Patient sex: F
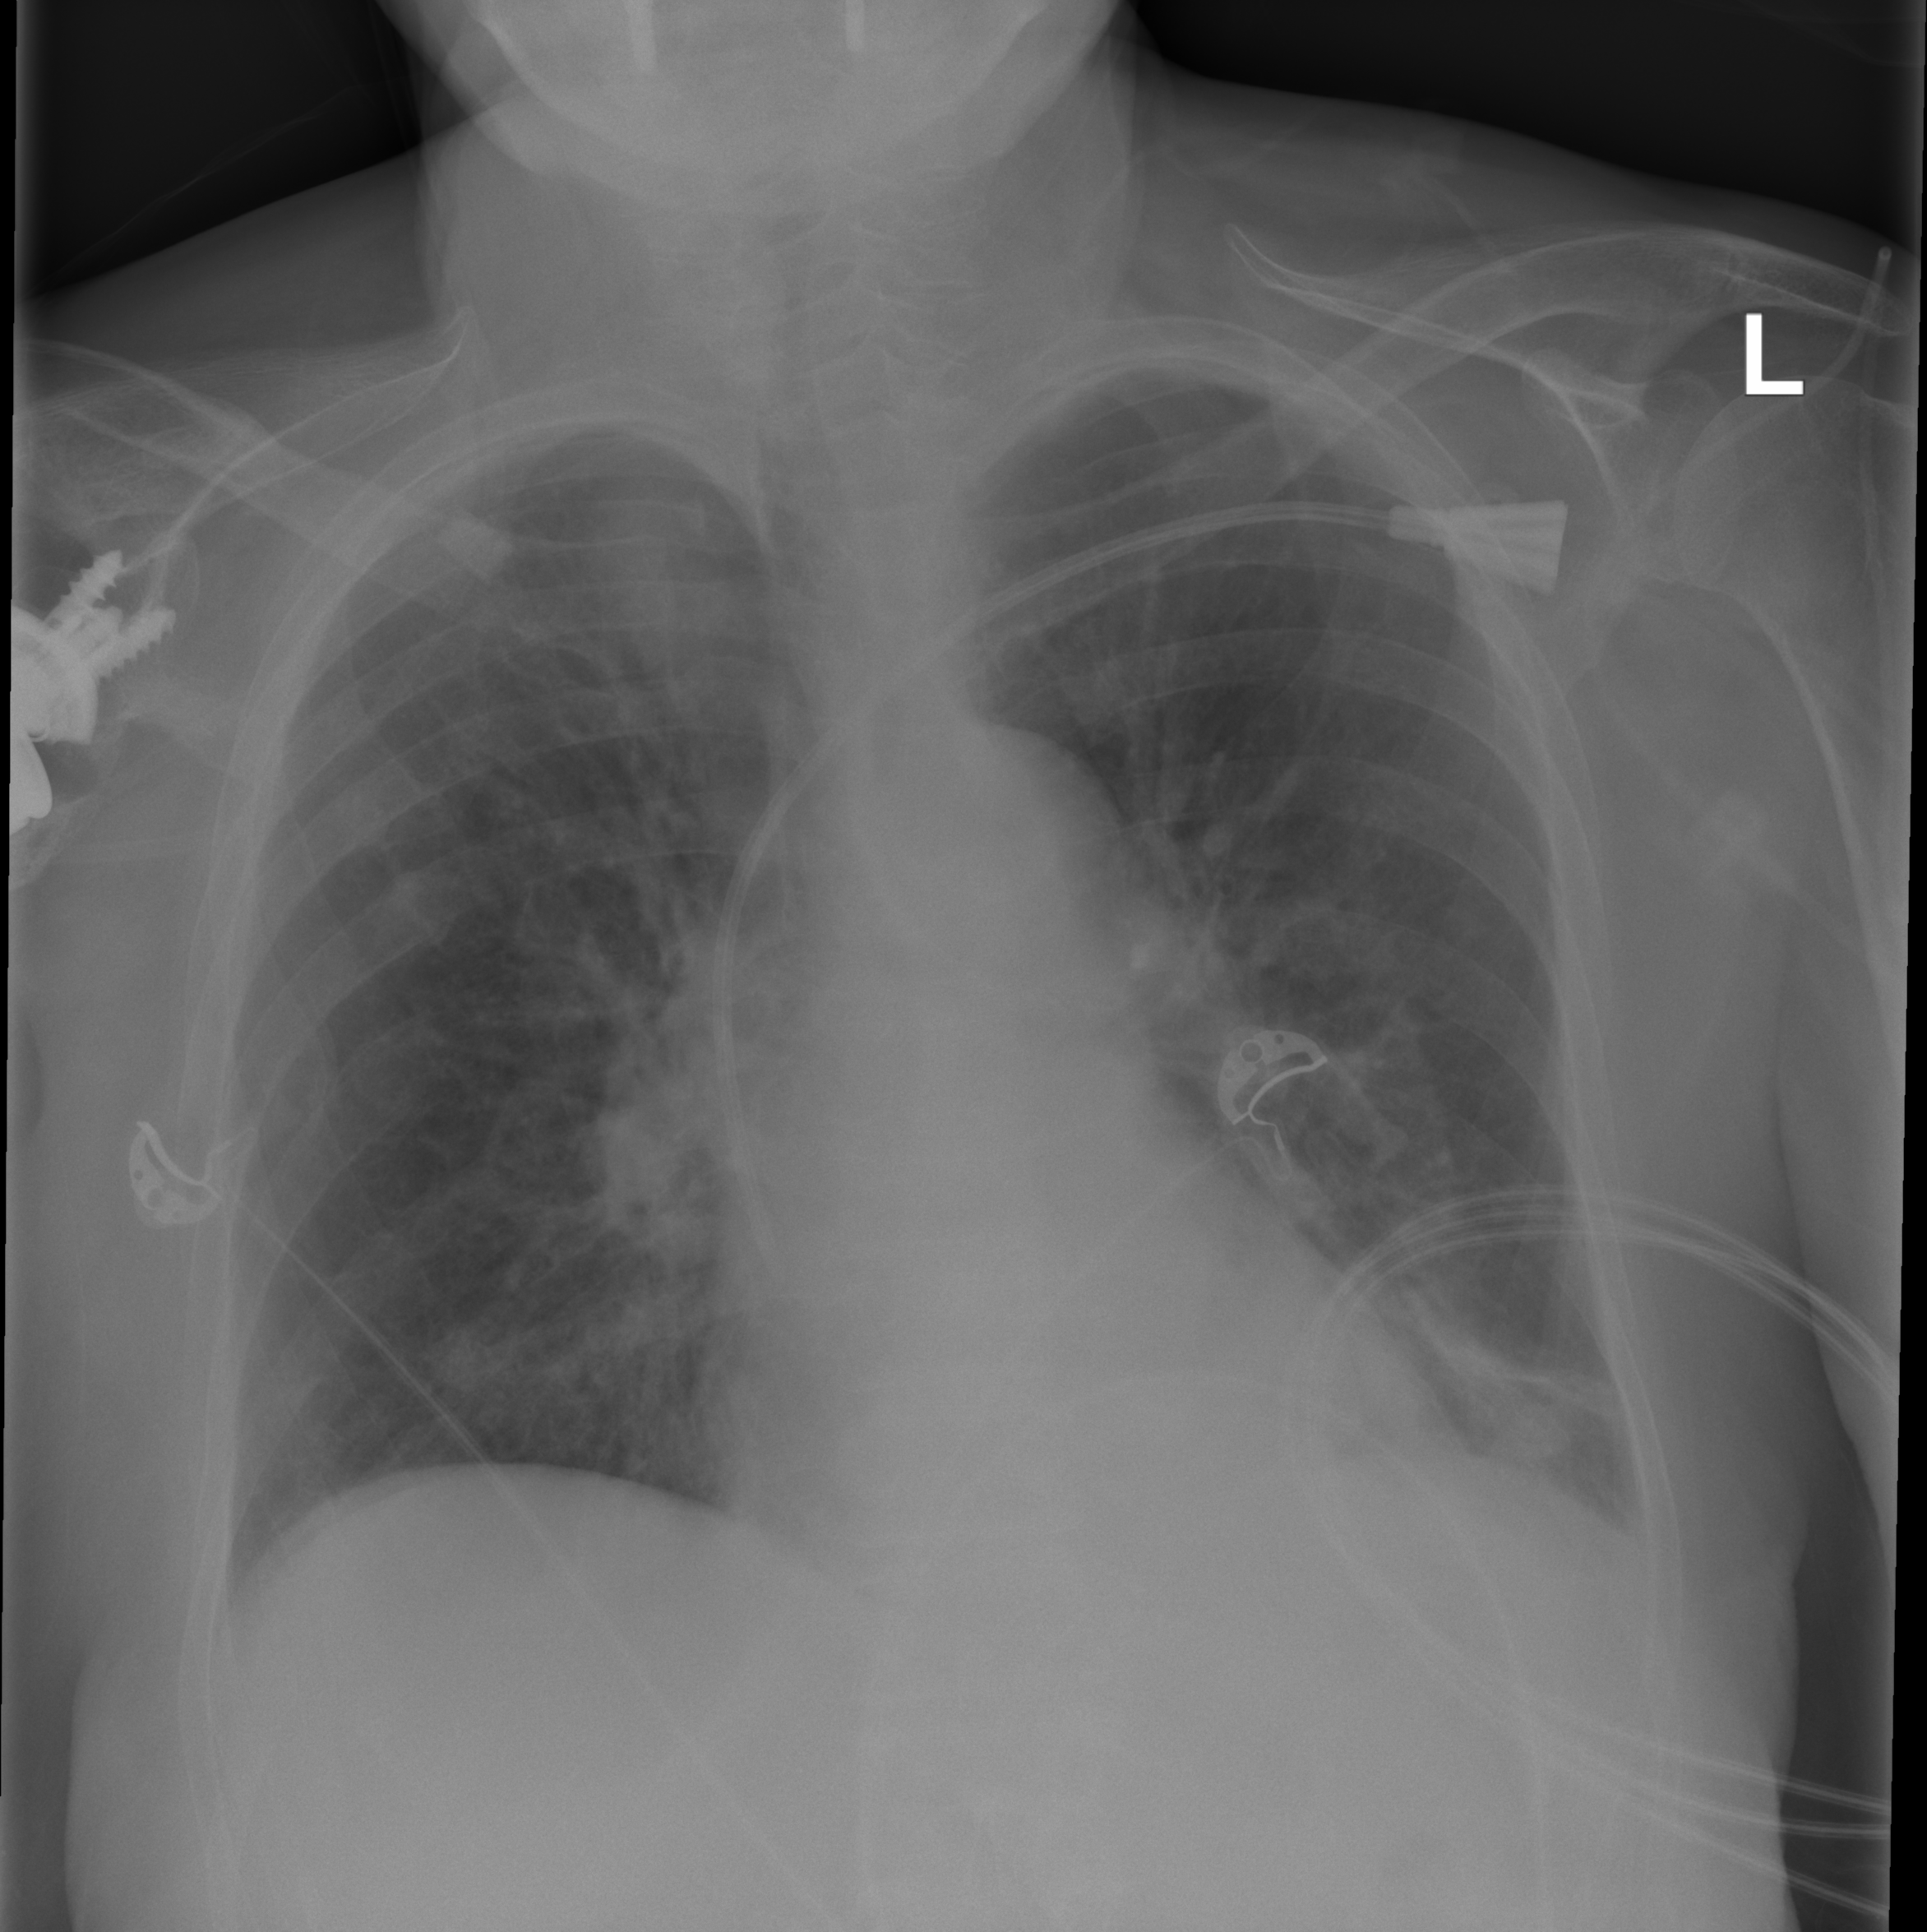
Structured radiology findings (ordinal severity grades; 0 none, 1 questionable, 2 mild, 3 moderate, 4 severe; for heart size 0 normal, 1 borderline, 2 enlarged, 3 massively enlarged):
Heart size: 0
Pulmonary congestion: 1
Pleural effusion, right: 0
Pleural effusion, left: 1
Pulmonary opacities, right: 0
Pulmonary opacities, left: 2
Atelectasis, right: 2
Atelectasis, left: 2